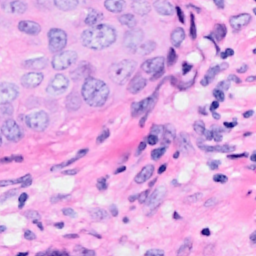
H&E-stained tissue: Breast